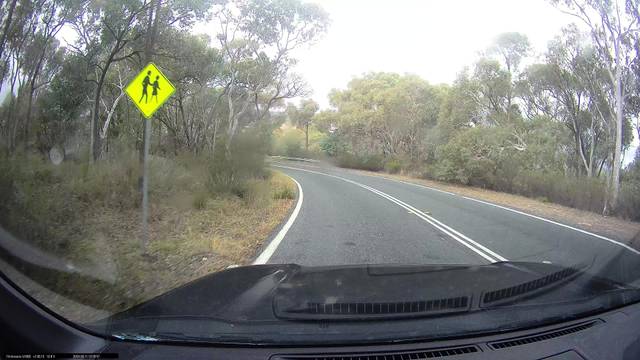
Region: Australia
Coordinates: -35.28, 149.108